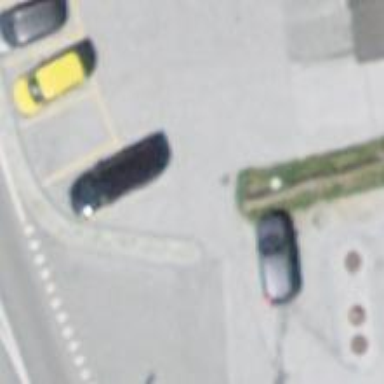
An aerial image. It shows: Road serving as parking aisle.